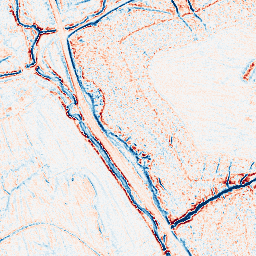
Category: edge_preserving
Decomposition family: anisotropic_diffusion
Decomposition parameters: iterations: 10
kappa: 10
gamma: 0.1
Upsampling method: regularized
Upsampling parameters: scale: 2
lambda_reg: 0.001
Upsampling scale: 2